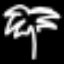
Label: palm tree